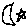
Label: moon